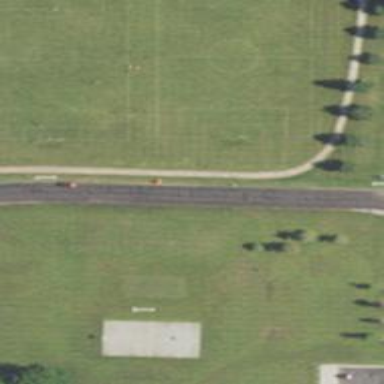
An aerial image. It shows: Soccer pitch for leisure land activities.